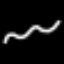
Label: squiggle